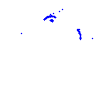
Particle: pion